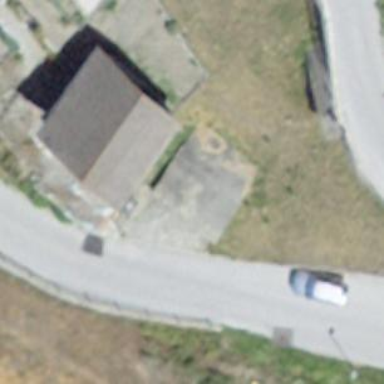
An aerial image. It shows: Garage.